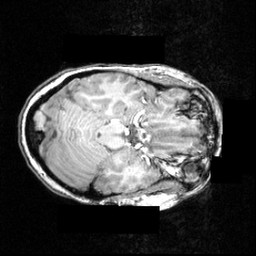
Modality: T1w
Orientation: axial
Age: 23
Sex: female
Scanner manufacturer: siemens
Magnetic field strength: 3.951 T
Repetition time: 2.5 s
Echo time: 0.00393 s